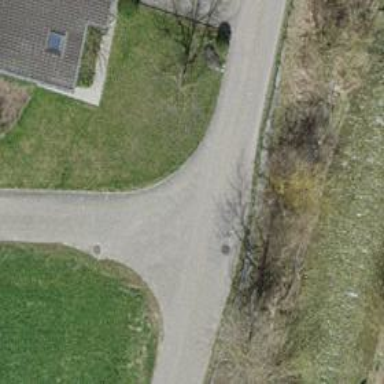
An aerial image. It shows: Well-maintained track road of grade 1.